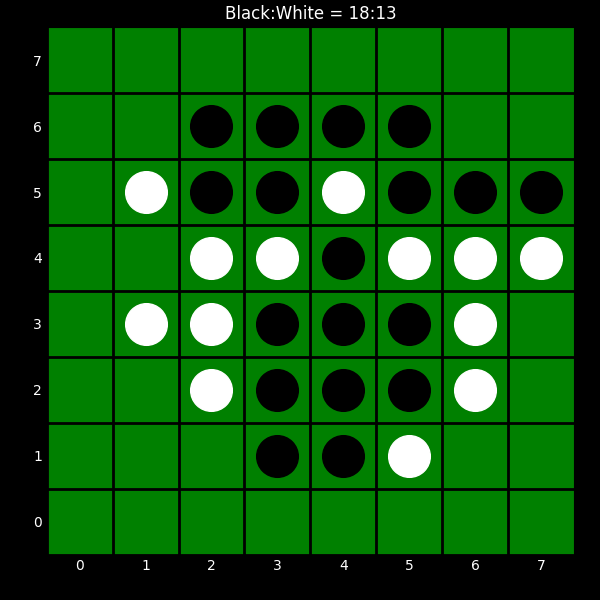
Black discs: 18
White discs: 13